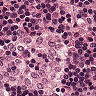
Metastatic tissue present: no